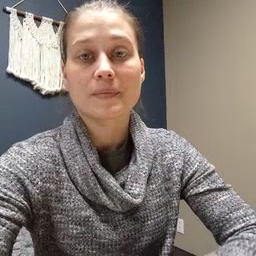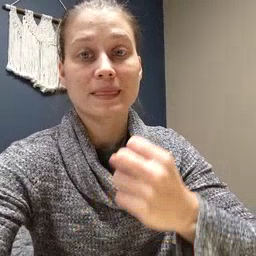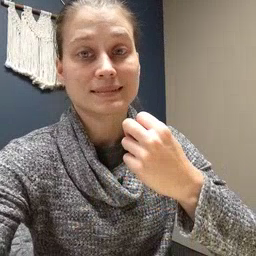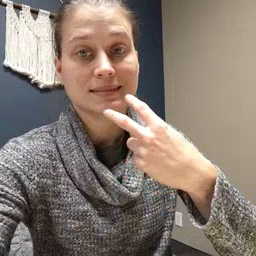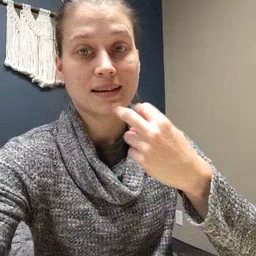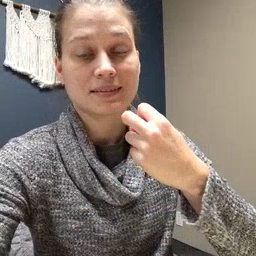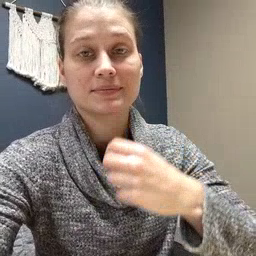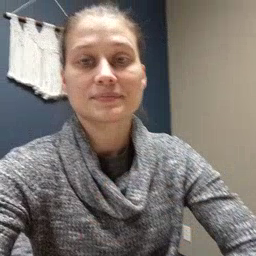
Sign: snack